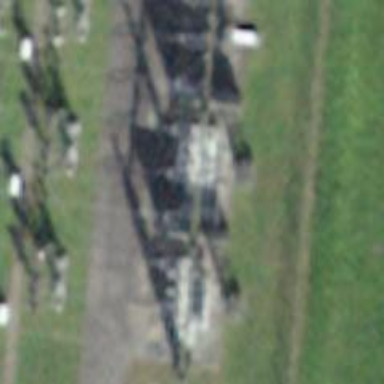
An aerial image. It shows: Transformer is shown.